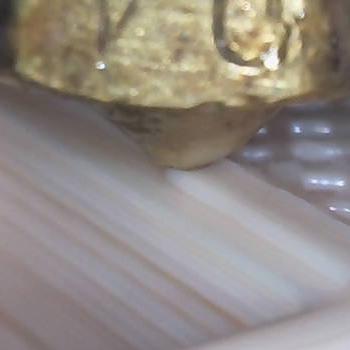
Flow rate: 300%